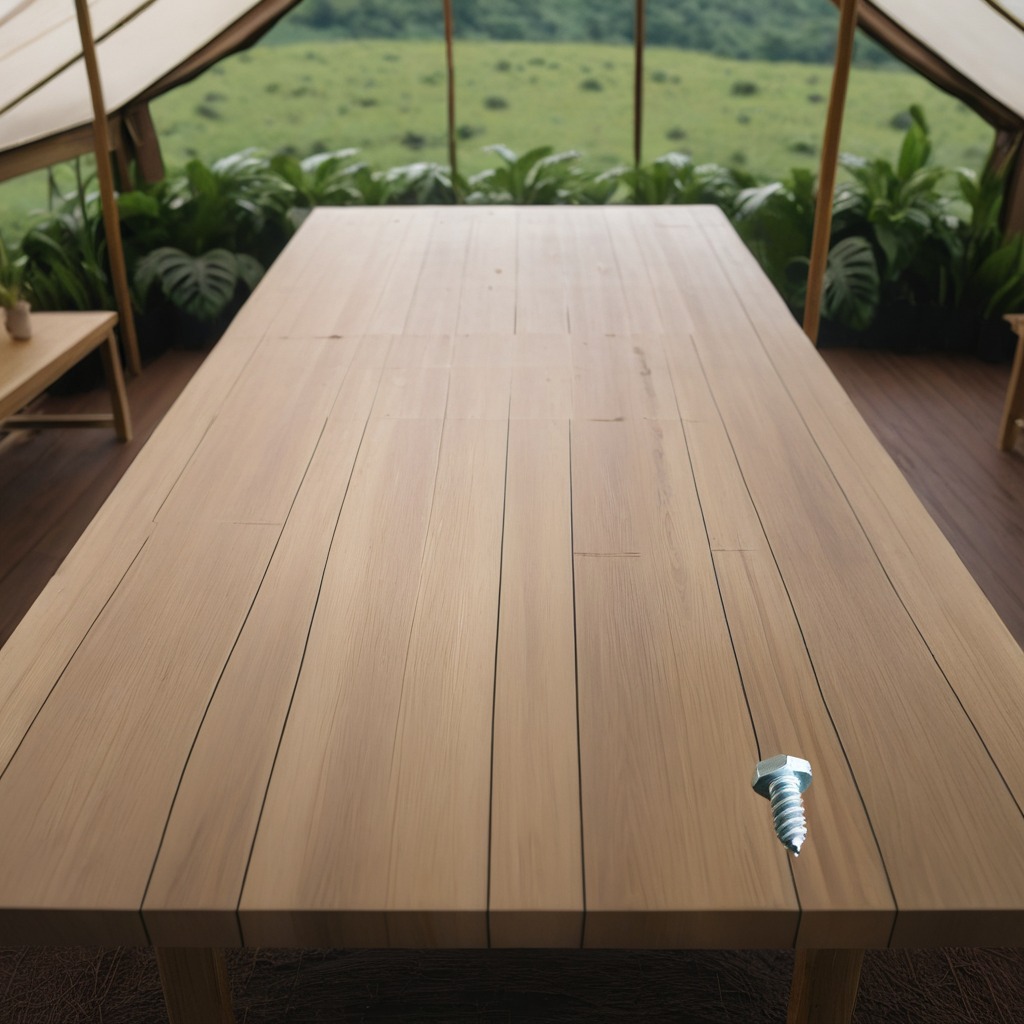
A metal screw lies on a wooden table in a jungle field workshop tent.